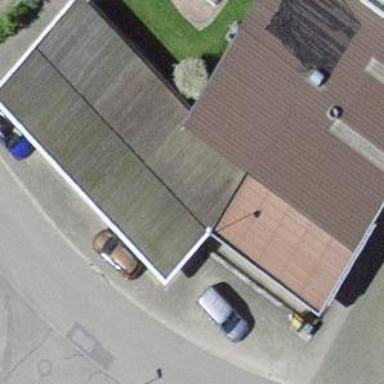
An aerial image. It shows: Charging station.